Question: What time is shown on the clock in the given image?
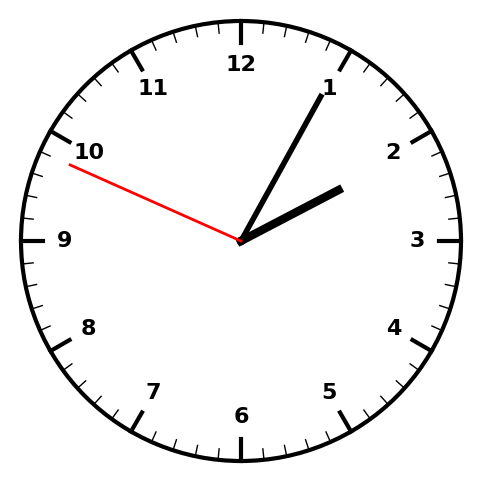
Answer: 02:04:49